Question: I'm reading through two articles right now and am a little confused.
This article - <URL> says
'''
> var r io.Reader
tty, err := os.OpenFile("/dev/tty", os.O_RDWR, 0)
if err != nil {
return nil, err
}
r = tty
'''
> r contains, schematically, the (value, type) pair, (tty, *os.File).
Notice that the type *os.File implements methods other than Read; even
though the interface value provides access only to the Read method,
the value inside carries all the type information about that value.
This other article, says
> In terms of our example, the itable for Stringer holding type Binary
lists the methods used to satisfy Stringer, which is just String:
Binary's other methods (Get) make no appearance in the itable.

It feels like these two are in opposition. According to the second article, the variable r in the first extract should be (tty, io.Reader), as that is the static type of r. Instead, the article says that *os.File is the type of tty. If the second example were right, then the diagram in the first example should have all of the methods implemented by the Binary type.
Where am I going wrong?
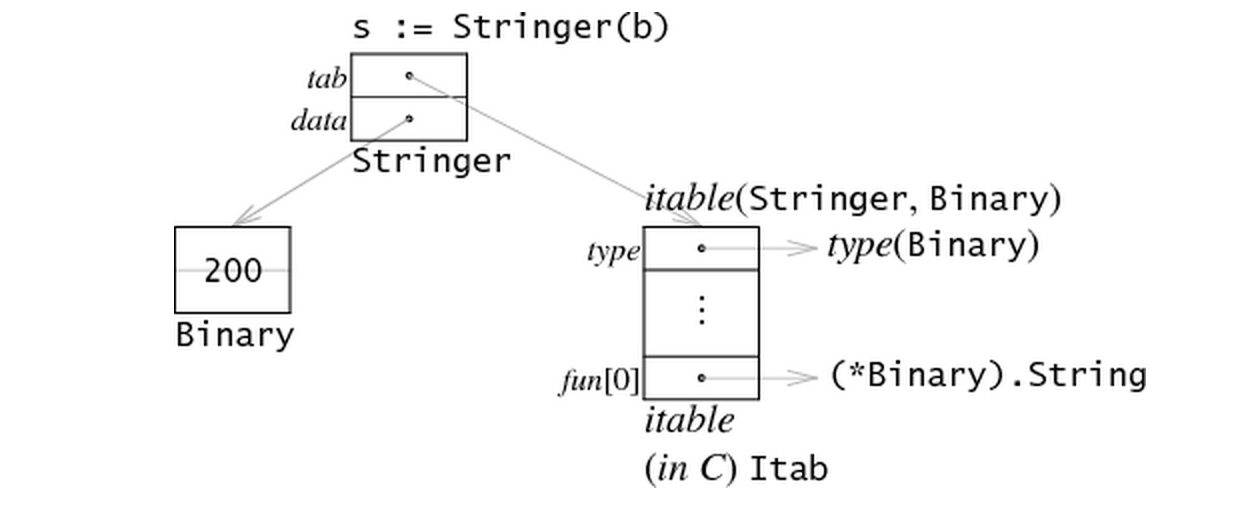
Answer: The two articles are explaining a similar concept at two very different levels of granularity. As Volker said, "Laws of Reflection" is a basic overview of what is actually happening when you examine objects . Your second article is examining the dynamic dispatch properties of an interface (which, can be resolved via reflection as well) and how the runtime resolves them .
> According to the second article, the variable r in the first extract should be (tty, io.Reader)
Given that understanding, think of an interface at runtime as a "wrapper object". It exists to provide information about another object (the 'itable' from your second article) to know where to jump to in the wrapped objects layout (implementation may differ between versions .. but the principle is basically the same for most languages).
This is why calling 'Read' on 'r' works .. first it will check the 'itable' and jump to the function that is laid out for the 'os.File' type. If that was an interface .. you would be looking at another dereference and dispatch (which IIRC isn't applicable at all in Go).
RE: Reflection - you're getting an easily digestible representation of this, in the form of a '(value, type)' pair (via the 'reflect.ValueOf' and 'reflect.TypeOf' methods).